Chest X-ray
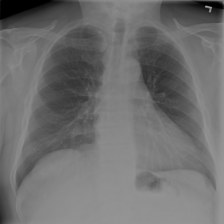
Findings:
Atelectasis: negative
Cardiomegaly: negative
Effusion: negative
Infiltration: positive
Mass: negative
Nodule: negative
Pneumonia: negative
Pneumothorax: negative
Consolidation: negative
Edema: negative
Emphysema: negative
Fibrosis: negative
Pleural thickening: negative
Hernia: negative